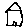
Label: house